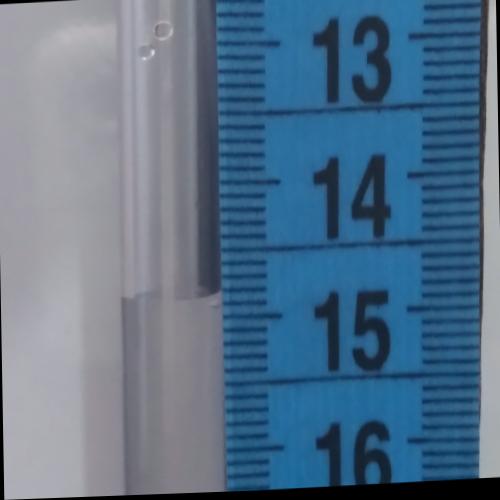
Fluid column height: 14.8 cm